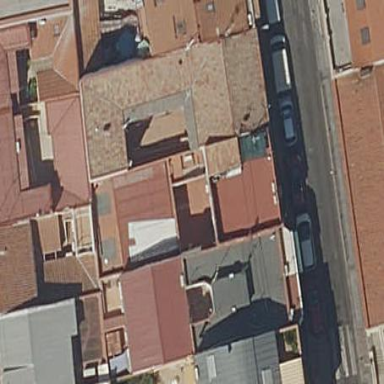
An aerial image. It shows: Image showing building with apartments.